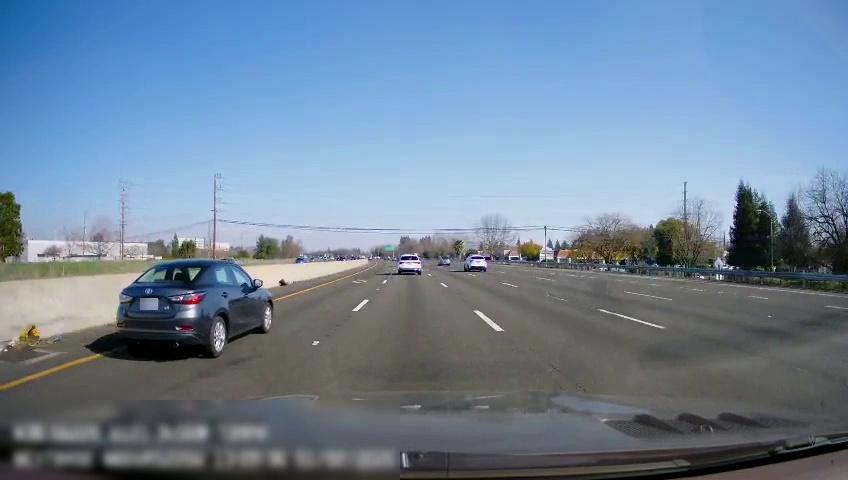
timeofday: Day
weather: Sunny
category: Drivable Space
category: Vehicles | Car
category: Vehicles | SUV
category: Vehicles | Car
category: Vehicles | Van
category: Lanes | Alternate Lane
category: Lanes | Current Lane
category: Lanes | Current Lane
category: Lanes | Alternate Lane
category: Lanes | Alternate Lane
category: Lanes | Alternate Lane
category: Lanes | Alternate Lane
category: Traffic | Signs